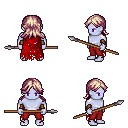
a pixel art fantasy rpg character, male body template, dark elf, purple skin, red tattered cape, red pants, white blonde loose hair, cloth bracers, spear, four views (front, back, left, right), 2x2 character sprite sheet, small pixel art, hard edges, no anti-aliasing